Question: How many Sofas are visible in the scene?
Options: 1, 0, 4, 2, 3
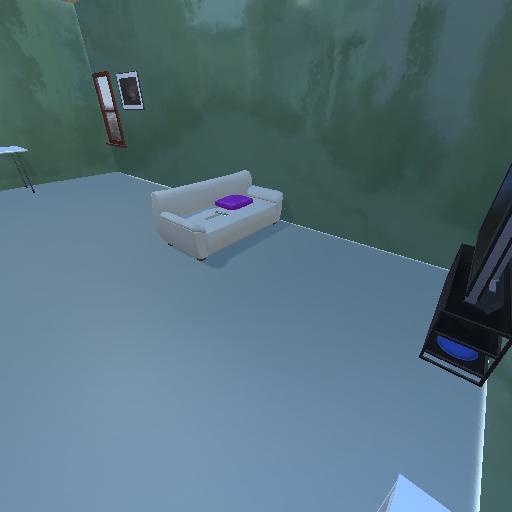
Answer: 1